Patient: sex M, age 74
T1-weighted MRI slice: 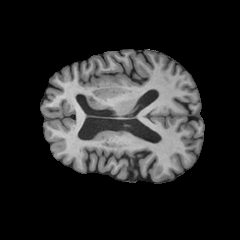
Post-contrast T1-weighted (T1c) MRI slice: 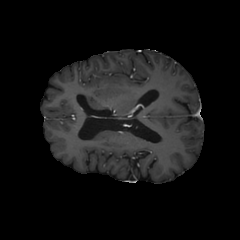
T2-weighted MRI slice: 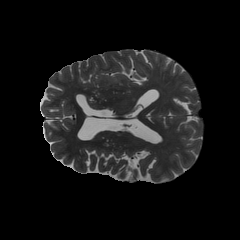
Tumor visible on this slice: no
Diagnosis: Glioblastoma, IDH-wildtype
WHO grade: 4